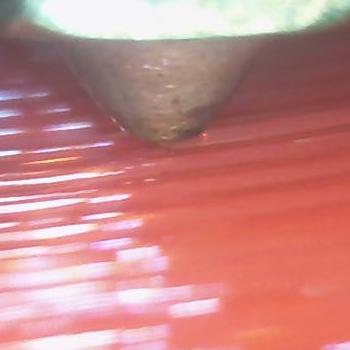
Flow rate: 66%